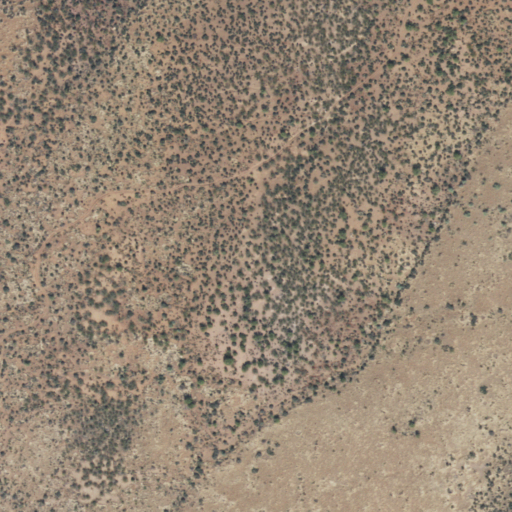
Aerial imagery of depression(s) in Arizona named Dagger Basin containing only shrub